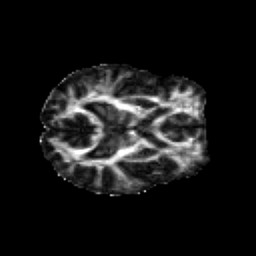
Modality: FA
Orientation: axial
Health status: healthy
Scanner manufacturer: siemens
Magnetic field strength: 3 T
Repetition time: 12 s
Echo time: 0.092 s